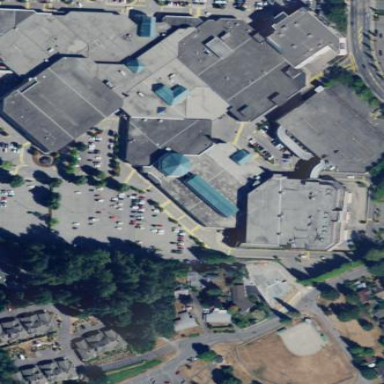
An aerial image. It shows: Retail building which is mall.